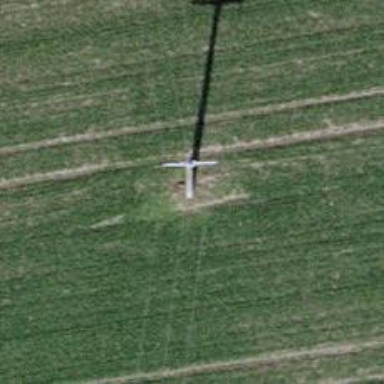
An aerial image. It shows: Power pole.